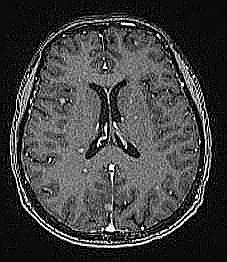
Label: notumor